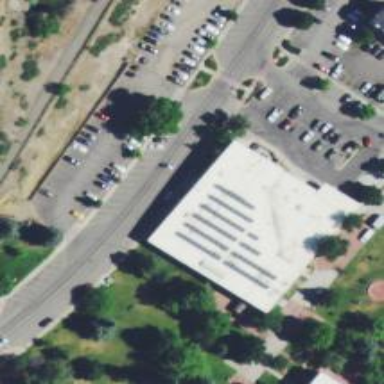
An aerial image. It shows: Building that serves as library.